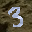
Label: 3